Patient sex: M
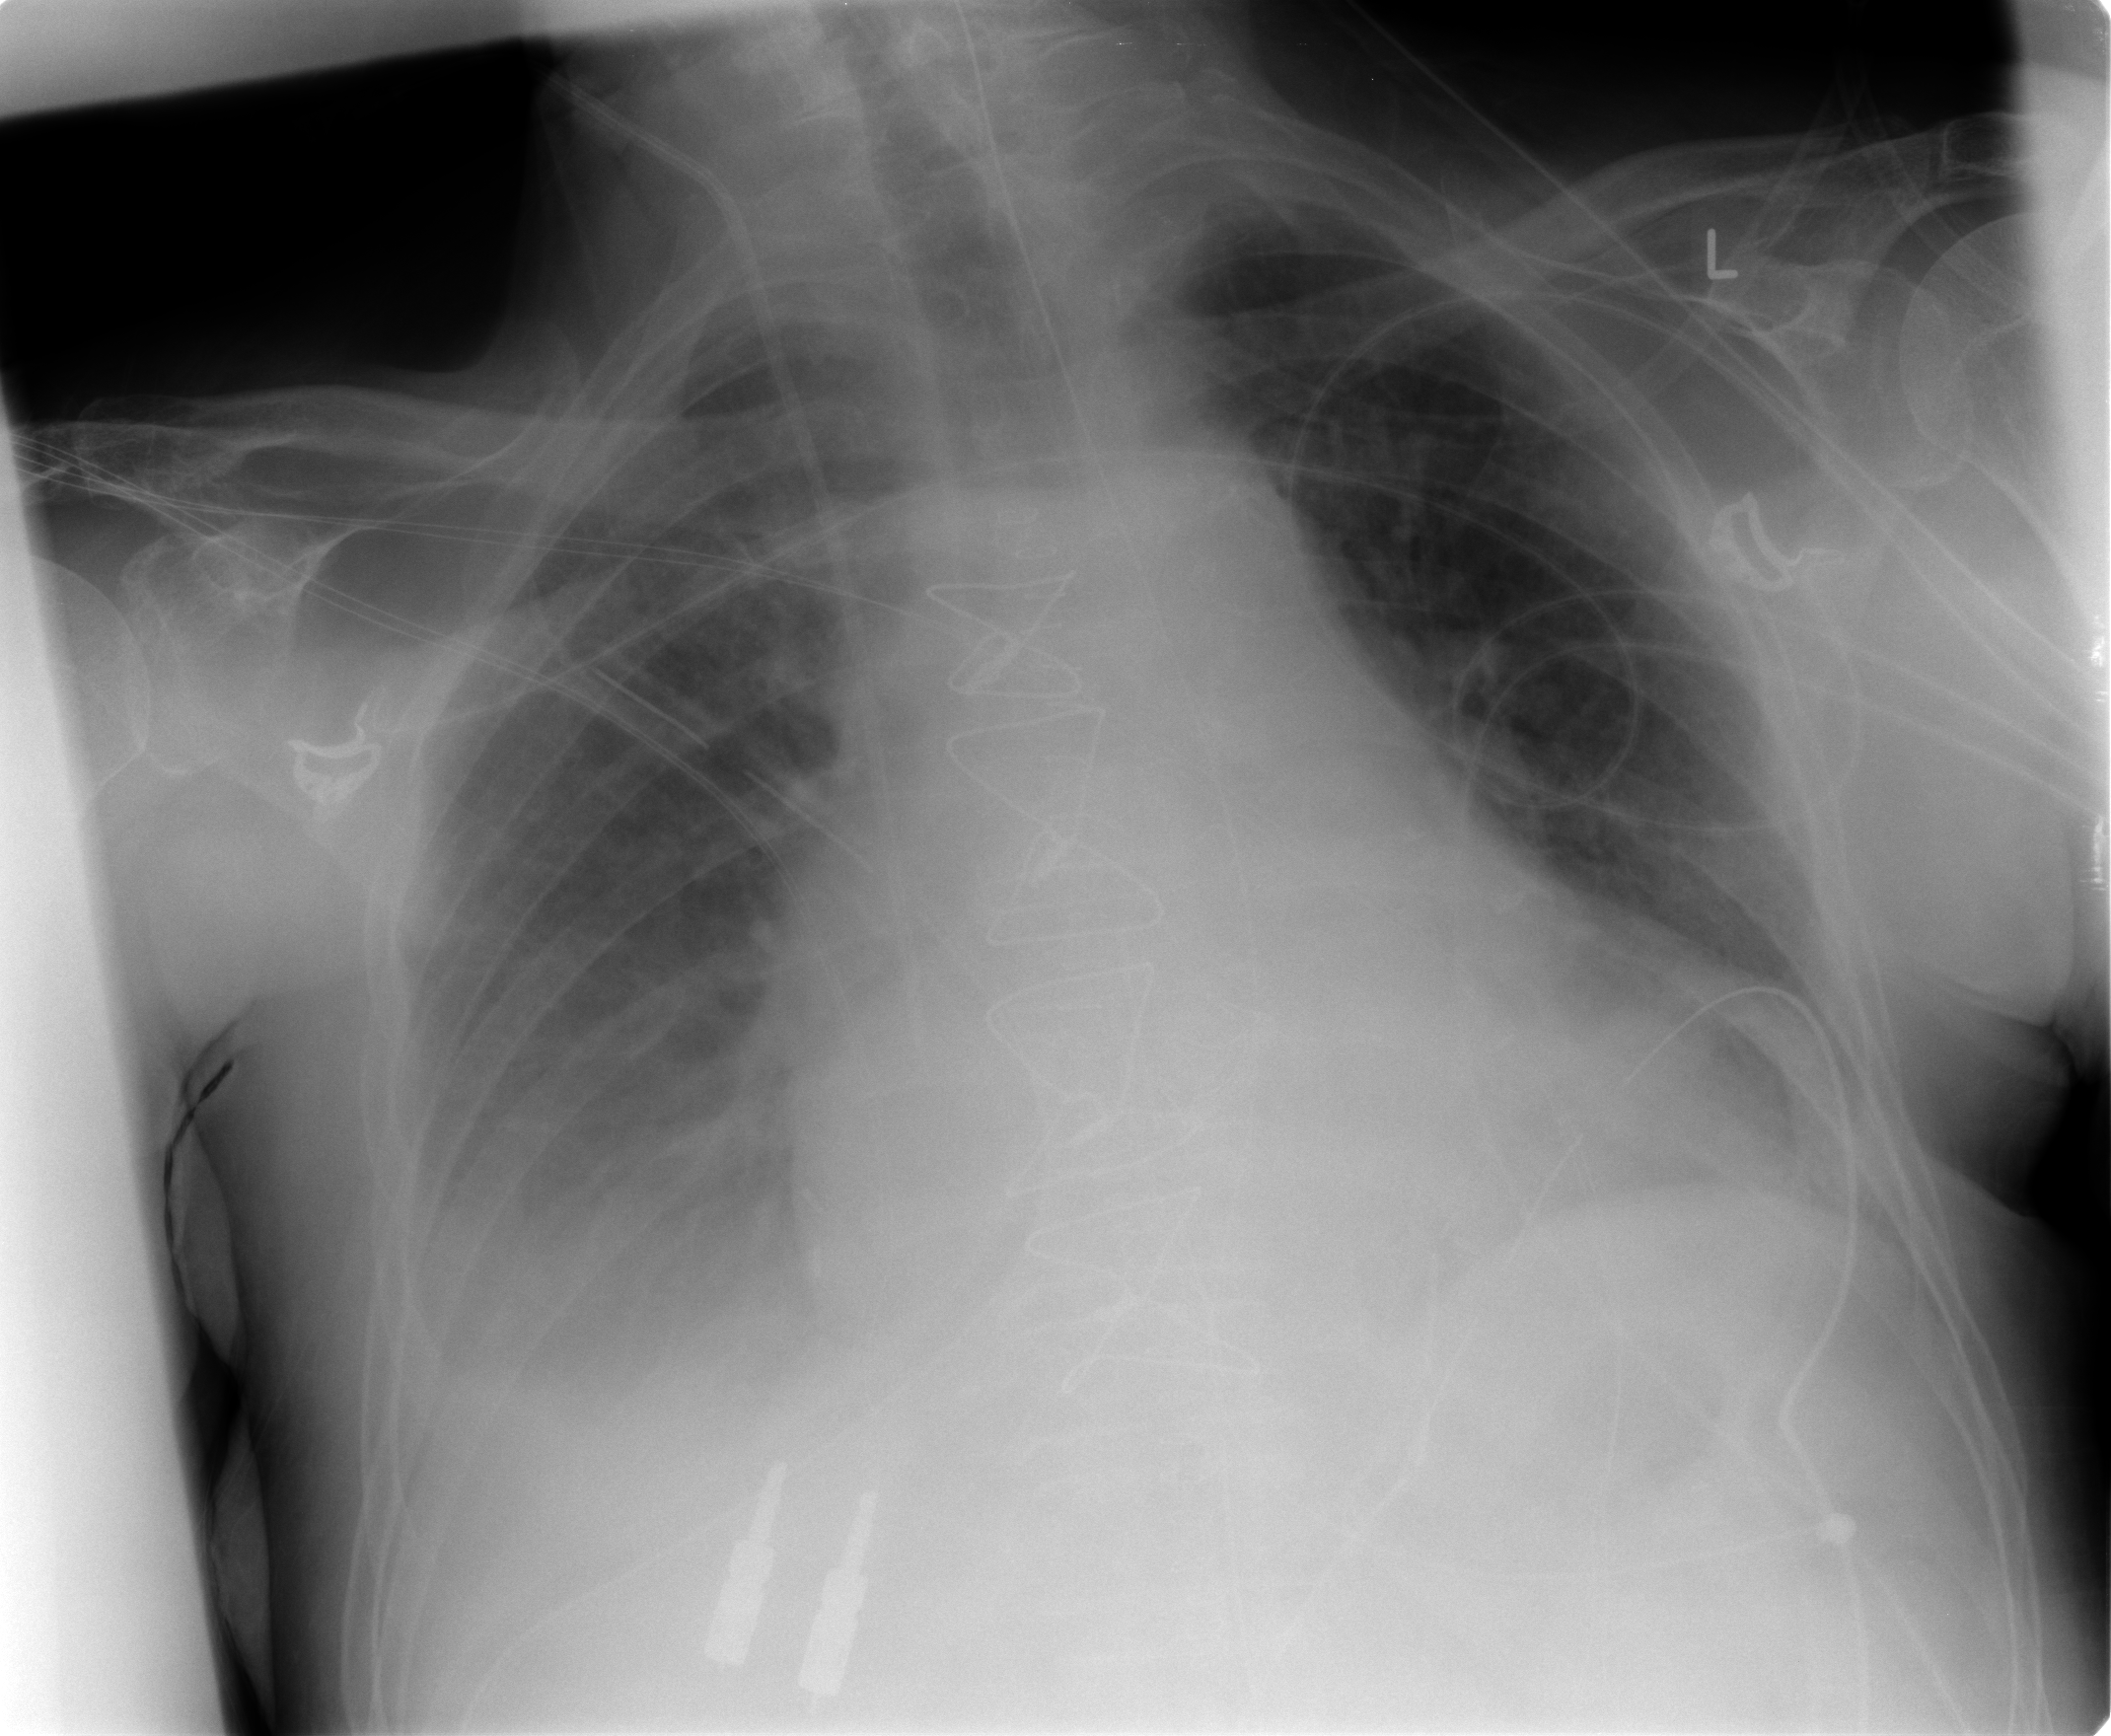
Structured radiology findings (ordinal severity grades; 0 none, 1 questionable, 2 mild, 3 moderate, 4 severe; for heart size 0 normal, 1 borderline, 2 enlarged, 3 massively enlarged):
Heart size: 2
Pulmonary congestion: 2
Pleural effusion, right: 2
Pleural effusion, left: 2
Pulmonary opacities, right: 0
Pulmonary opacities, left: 0
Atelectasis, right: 2
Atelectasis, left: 2